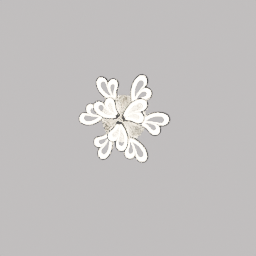
Label: lighting